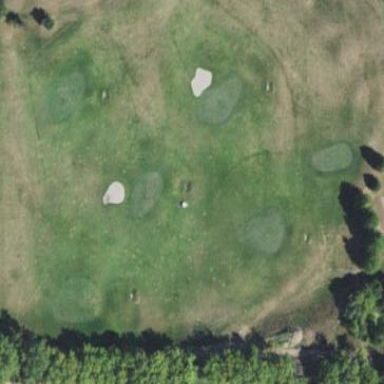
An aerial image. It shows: Grassy area designated as driving range for golf.